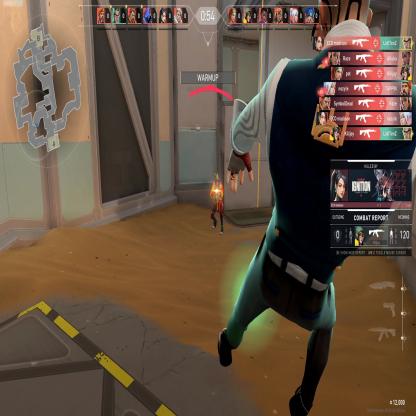
Label: enemy